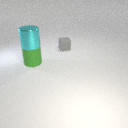
small gray rubber cube behind large green rubber cylinder